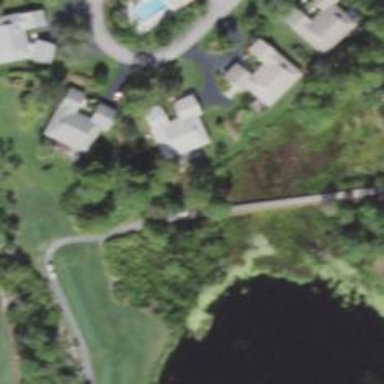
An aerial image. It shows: Path for both roads and golfers.